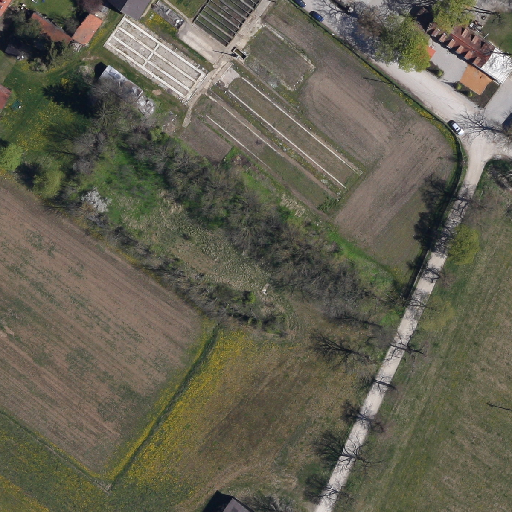
Referring expression: impervious surface